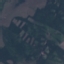
Land use / land cover: HerbaceousVegetation